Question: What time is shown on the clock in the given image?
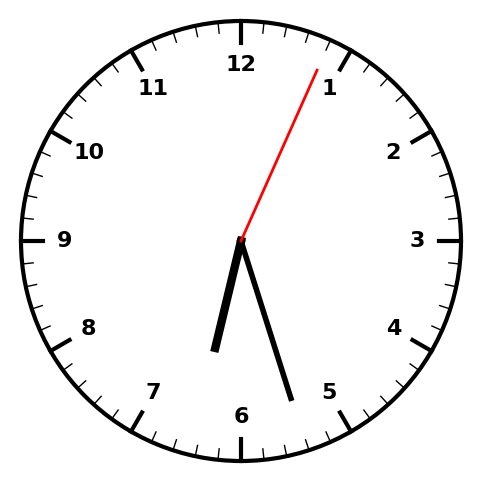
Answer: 06:27:04